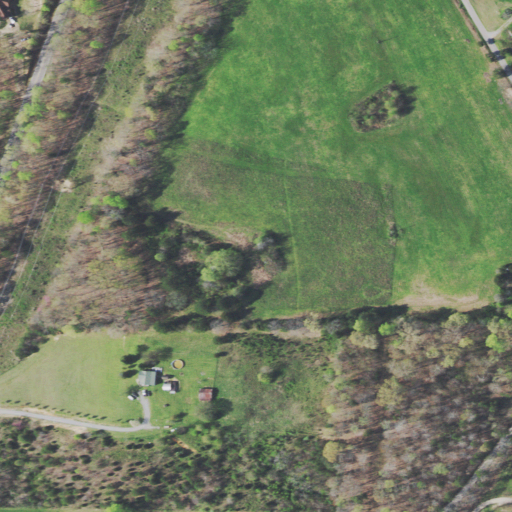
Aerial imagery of mountain in Tennessee named Presley Hill containing pasture, deciduous forest, open development, low intensity development, shrub, and grassland